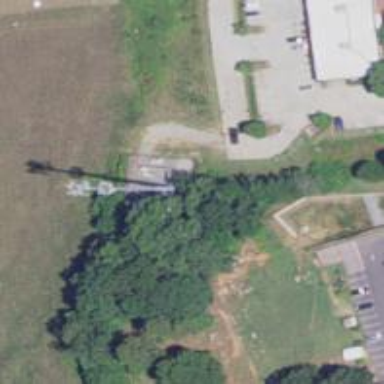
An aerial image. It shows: Mast tower used for communication.